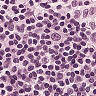
Metastatic tissue present: no